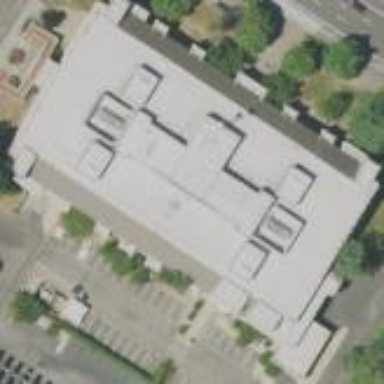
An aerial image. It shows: Public building.